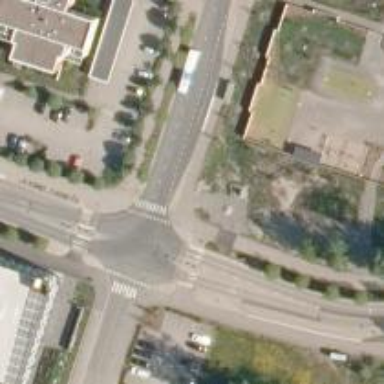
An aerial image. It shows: Road with "give way" sign.